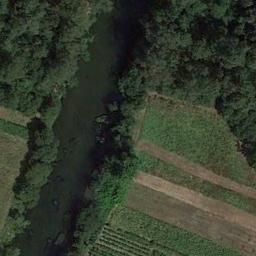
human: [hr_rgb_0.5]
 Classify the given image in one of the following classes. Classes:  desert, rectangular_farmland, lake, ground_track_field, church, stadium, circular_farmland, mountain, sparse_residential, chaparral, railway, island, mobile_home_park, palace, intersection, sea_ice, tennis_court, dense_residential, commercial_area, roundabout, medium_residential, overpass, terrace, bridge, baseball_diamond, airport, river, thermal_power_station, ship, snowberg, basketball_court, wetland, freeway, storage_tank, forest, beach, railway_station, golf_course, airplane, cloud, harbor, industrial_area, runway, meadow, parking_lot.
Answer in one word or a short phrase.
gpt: river